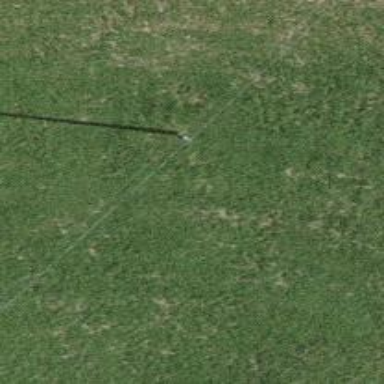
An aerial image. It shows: Utility pole in the area.